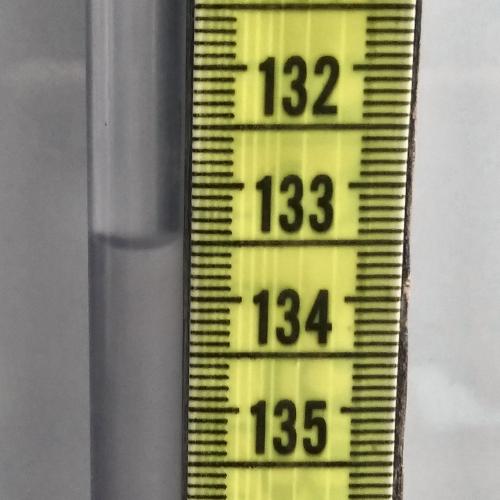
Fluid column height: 133.5 cm